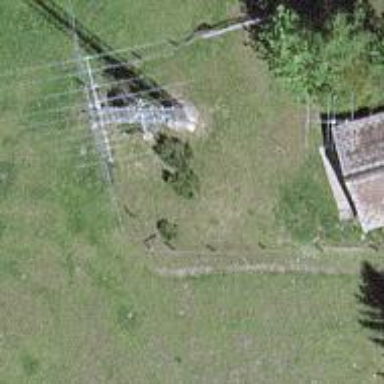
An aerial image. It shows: Communication mast tower.